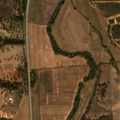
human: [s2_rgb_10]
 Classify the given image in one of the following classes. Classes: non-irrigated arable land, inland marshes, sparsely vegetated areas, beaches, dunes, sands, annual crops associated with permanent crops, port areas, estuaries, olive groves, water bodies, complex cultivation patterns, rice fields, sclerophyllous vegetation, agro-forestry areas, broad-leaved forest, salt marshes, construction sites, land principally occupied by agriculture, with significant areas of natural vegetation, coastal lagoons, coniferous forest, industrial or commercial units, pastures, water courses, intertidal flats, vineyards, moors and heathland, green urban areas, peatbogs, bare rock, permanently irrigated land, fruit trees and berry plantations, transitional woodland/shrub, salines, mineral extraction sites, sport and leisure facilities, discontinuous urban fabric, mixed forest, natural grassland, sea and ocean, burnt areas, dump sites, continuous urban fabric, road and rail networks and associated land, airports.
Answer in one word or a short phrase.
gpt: non-irrigated arable land, rice fields, olive groves, agro-forestry areas